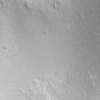
Atmospheric dust classification: not_dusty